Brain MRI, t2w sequence, axial 2D slice.
Patient: age 42, sex F, weight 95 kg, height 1.95 m
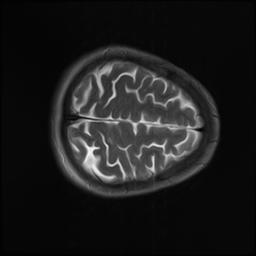